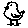
Label: bird